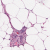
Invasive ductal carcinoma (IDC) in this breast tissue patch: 0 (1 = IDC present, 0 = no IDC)